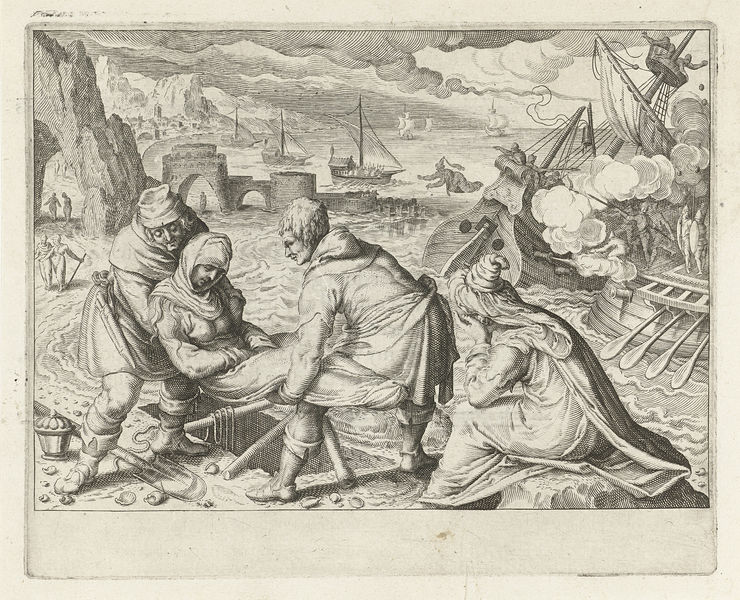
Titel: Begrafenis van de verdronken Hippo
Künstler: Zacharias Dolendo
Standort: Amsterdam
Institution: Rijksmuseum
Schlagwörter: meer, wasser, wolken, menschen, frau, schwarz, weiss, rauch, haare, ruder, schiff, wellen, segelschiff, berge, schiffbruch, knie, burg, stich, grab, schaufel, rettung, seeschlacht, meeer, enmann